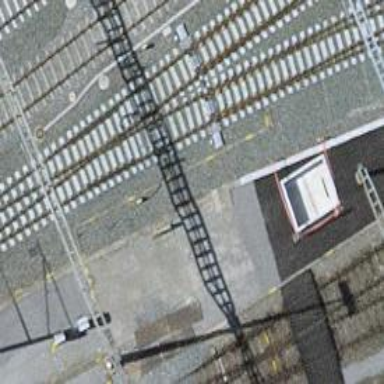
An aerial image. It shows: Railway switch.